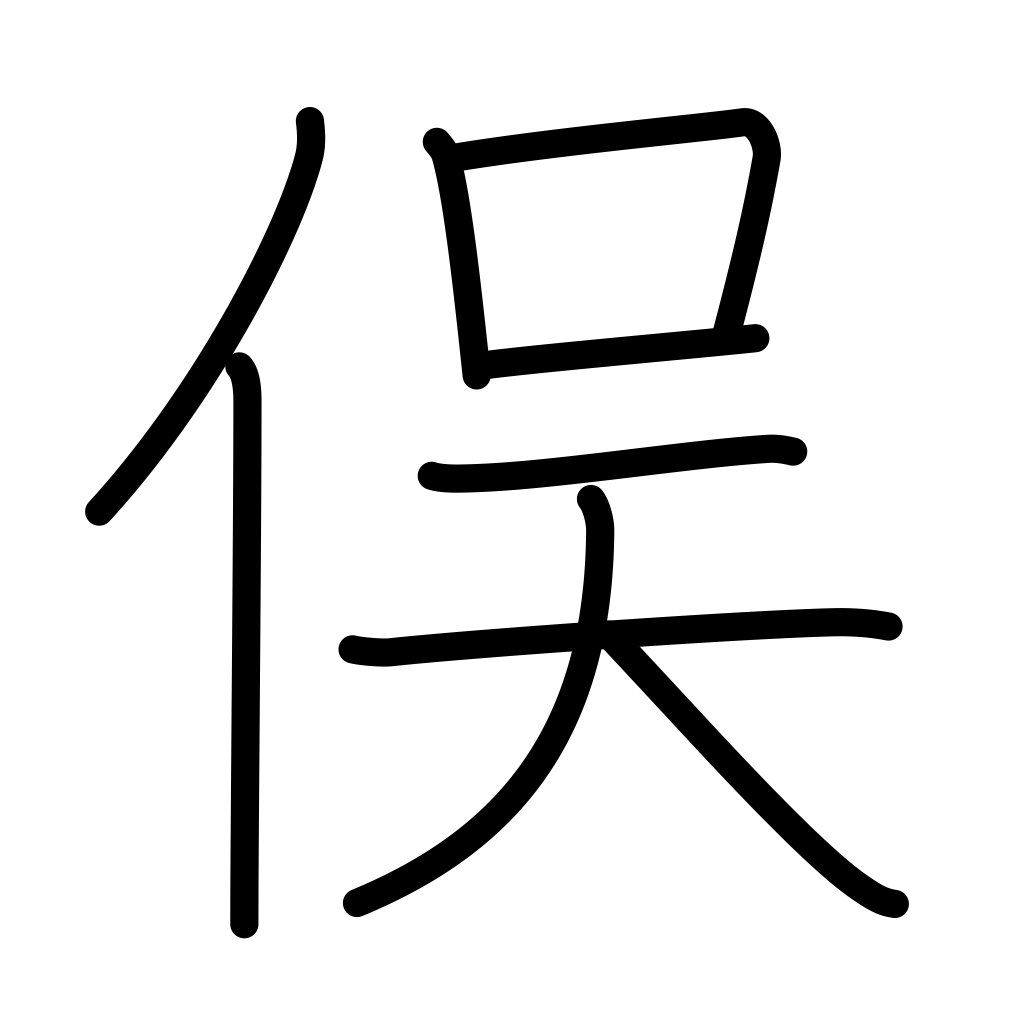
Meaning: crotch, thigh, groin, fork, junction